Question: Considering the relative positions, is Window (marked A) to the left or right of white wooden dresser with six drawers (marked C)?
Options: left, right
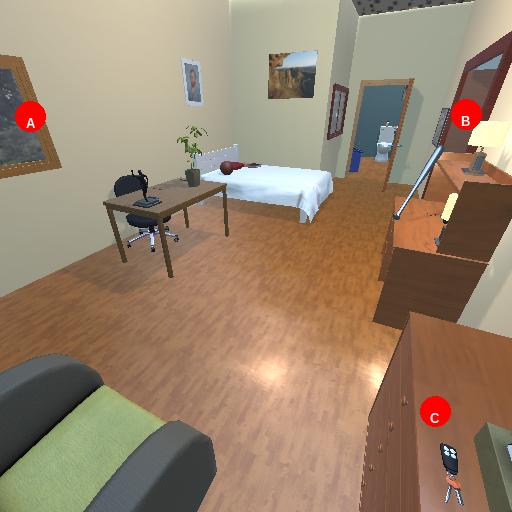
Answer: left